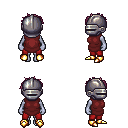
a pixel art fantasy rpg character, female body template, dark elf, purple skin, maroon tunic, red pants, white blonde bedhead hairstyle, metal helm, gold boots, four views (front, back, left, right), 2x2 character sprite sheet, small pixel art, hard edges, no anti-aliasing